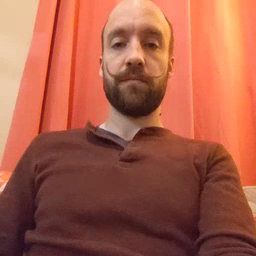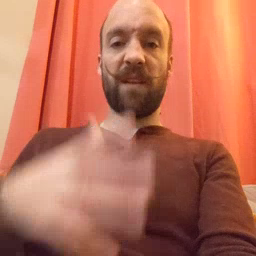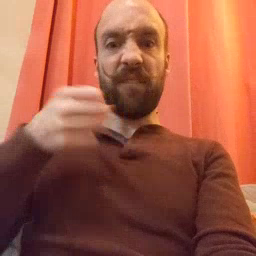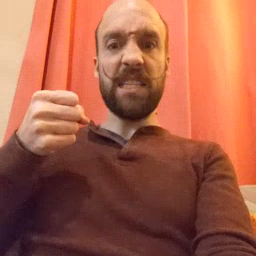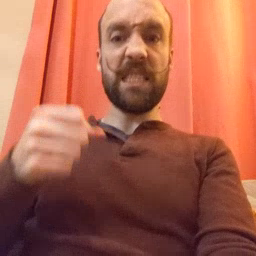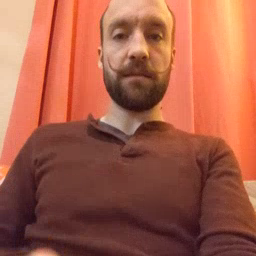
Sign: fast